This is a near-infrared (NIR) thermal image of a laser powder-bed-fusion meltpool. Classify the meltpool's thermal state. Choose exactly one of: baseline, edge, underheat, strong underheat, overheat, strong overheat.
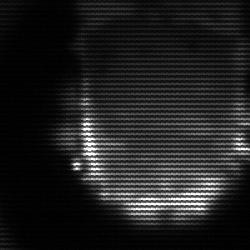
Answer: baseline